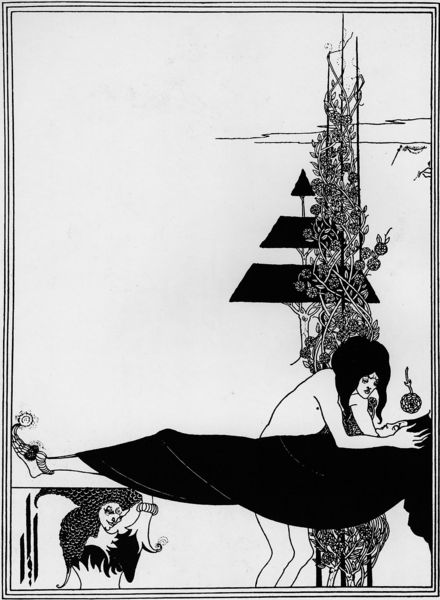
Titel: Eine platonische Wehklage
Künstler: Aubrey Beardsley
Institution: Privatbesitz
Schlagwörter: akt, baum, fuß, himmel, mann, nackt, vogel, weiß, bäume, dreieck, frauen, menschen, mädchen, blume, blumen, frau, grau, haar, mund, nase, schwarz, zeichnung, blüten, rose, rosen, tuch, wolke, ornament, arm, augen, leiche, mensch, rahmen, spitze, stehen, tod, tot, toter, vögel, auge, haare, decke, pflanze, pflanzen, fliegen, turm, ranken, beine, bein, liegen, schuhe, grafik, graphik, jugendstil, spitz, laken, junge, versteckt, spiel, penis, narr, orient, schweben, druck, druckgraphik, schwarz-weiß, druckgrafik, jugenstil, radierung, stich, scharz, kugel, schuh, ranke, karte, armreif, leichnam, leiden, teufel, reif, pyramide, kupferstich, trauern, spalier, kasper, eulenspiegel, schicksal, schwaz, tarot, zauberer, streichen, zauber, ex libris, dornröschen, nac, närrin, cher, kippbild, rahmenrahmung